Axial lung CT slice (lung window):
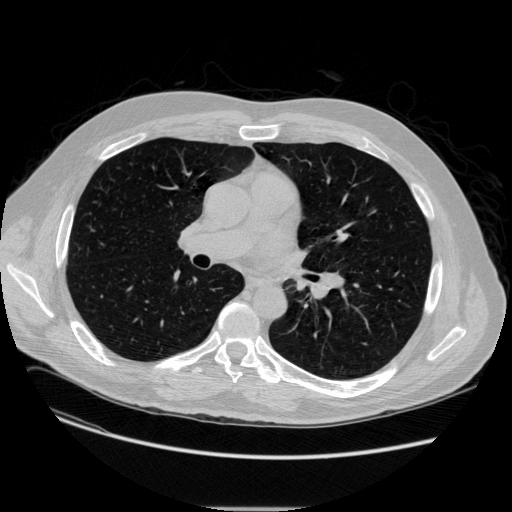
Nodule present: no